Question: I have a data frame that looks like this:
'''
structure(list(K = c(1L, 1L, 1L, 1L, 1L, 1L, 1L, 1L, 1L, 1L,
1L, 1L, 1L, 1L, 1L, 1L, 1L, 1L, 1L, 1L, 1L, 1L, 1L, 1L, 1L, 1L,
1L, 1L, 1L, 1L, 1L, 1L, 1L, 1L, 2L, 2L, 2L, 2L, 2L, 2L, 2L, 2L,
2L, 2L, 2L, 2L, 2L, 2L, 2L, 2L, 2L, 2L, 2L, 2L, 2L, 2L, 2L, 2L,
2L, 2L, 2L, 2L, 2L, 2L, 2L, 2L), T = c(1L, 2L, 3L, 4L, 5L, 6L,
7L, 8L, 9L, 10L, 11L, 12L, 13L, 14L, 15L, 16L, 17L, 18L, 19L,
20L, 21L, 22L, 23L, 24L, 25L, 26L, 27L, 28L, 29L, 30L, 31L, 32L,
33L, 34L, 1L, 2L, 3L, 4L, 5L, 6L, 7L, 8L, 9L, 10L, 11L, 12L,
13L, 14L, 15L, 16L, 17L, 18L, 19L, 20L, 21L, 22L, 23L, 24L, 25L,
26L, 27L, 28L, 29L, 30L, 31L, 32L), X = c(26.892, 23.904, 23.904,
23.904, 23.904, 23.904, 23.904, 23.904, 23.904, 20.916, 20.916,
20.916, 20.916, 20.916, 20.916, 20.916, 20.916, 20.916, 20.916,
20.916, 29.88, 20.916, 14.94, 8.964, 8.964, 5.976, 5.976, 5.976,
5.976, 5.976, 5.976, 5.976, 5.976, 5.976, 857.56, 860.54, 857.56,
857.56, 857.56, 857.56, 857.56, 857.56, 857.56, 857.56, 857.56,
857.56, 857.56, 857.56, 857.56, 857.56, 857.56, 857.56, 857.56,
857.56, 857.56, 857.56, 857.56, 857.56, 857.56, 857.56, 857.56,
857.56, 857.56, 857.56, 857.56, 857.56), Y = c(167.33, 167.33,
164.34, 164.34, 164.34, 164.34, 164.34, 164.34, 164.34, 143.42,
143.42, 143.42, 143.42, 143.42, 143.42, 143.42, 143.42, 143.42,
143.42, 143.42, 176.29, 182.27, 185.26, 188.24, 188.24, 188.24,
188.24, 188.24, 188.24, 188.24, 188.24, 188.24, 188.24, 188.24,
256.97, 256.97, 256.97, 256.97, 256.97, 256.97, 256.97, 256.97,
256.97, 256.97, 256.97, 256.97, 256.97, 256.97, 256.97, 256.97,
256.97, 256.97, 256.97, 256.97, 256.97, 256.97, 256.97, 256.97,
256.97, 256.97, 256.97, 256.97, 256.97, 256.97, 256.97, 256.97
), V = c(2.1128, 1.494, 0, 0, 0, 0, 0, 10.564, 10.564, 0, 0,
0, 0, 0, 0, 0, 0, 0, 17.034, 19.422, 8.7114, 6.6814, 3.3407,
1.494, 1.494, 0, 0, 0, 0, 0, 0, 0, 0, 20.1, 0, 1.494, 0, 0, 0,
0, 0, 0, 0, 0, 0, 0, 0, 0, 0, 0, 0, 0, 0, 0, 0, 0, 0, 0, 0, 0,
0, 0, 0, 0, 1.494, 1.494), P = c(-135, -90, 0, 0, 0, 0, 0, -98.13,
-98.13, 0, 0, 0, 0, 0, 0, 0, 0, 0, 74.745, 90, 149.04, 153.43,
153.43, 180, 180, 0, 0, 0, 0, 0, 0, 0, 0, 41.987, 0, 180, 0,
0, 0, 0, 0, 0, 0, 0, 0, 0, 0, 0, 0, 0, 0, 0, 0, 0, 0, 0, 0, 0,
0, 0, 0, 0, 0, 0, 90, 90)), .Names = c("K", "T", "X", "Y", "V",
"P"), row.names = c(NA, 66L), class = "data.frame")
'''
Since I have X, Y positions, to make two vectors, I should consider three X,Y positions to be able to compute for an angle. I know that:
'''
theta <- acos( sum(a*b) / ( sqrt(sum(a * a)) * sqrt(sum(b * b)) ) )
'''
from another stackoverflow answer (<URL>.
I need also to compute the angle per T as a factor within each K. I know I could use 'split' in this.
But how do I define the vector for the computation of the angle and the function for the angle itself? Thanks.
On this diagram, I have X,Y positions of a movement and I need to compute the angle of the movement. I hope that helps. It should also be noted that there is no angle possible for the first and last X,Y positions. Thanks

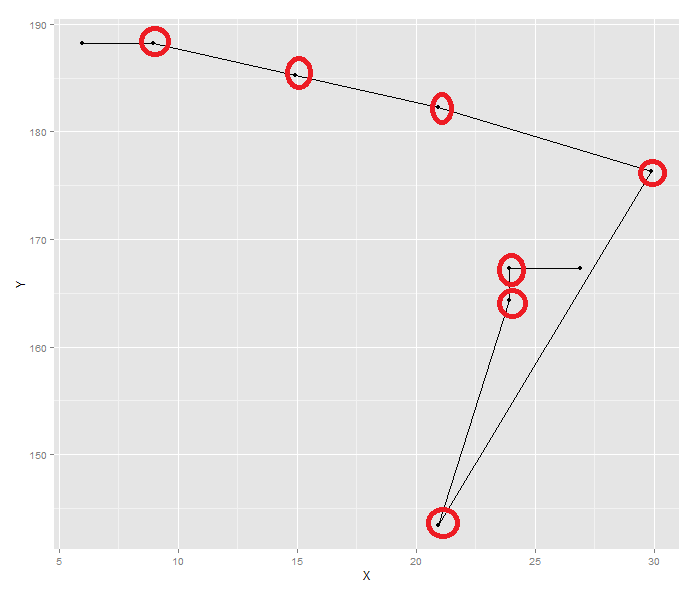
Answer: So your data frame has 6 rows. The first 3 sets of (X,Y) define a right angle (th=90). The next three sets of (X,Y), rows 4-6, are identical to row 3. So those points sit on top of each other and there is no angle. Also there is only one value of K so it's kind of hard to demonstrate aggregation by K.
Nevertheless, this seems to work:
'''
df <- rbind(df,df,df) # replicate the original data 3 times
df$K <- rep(1:3,each=6) # K = 1, 2, 3
# theta in degrees
theta <- function(a,b)(180/pi)*(acos( sum(a*b) / ( sqrt(sum(a * a)) * sqrt(sum(b * b)))))
# this returns a vector of the angles between successive line segmeents
get.angles <- function(df.split){
dx<- diff(df.split$X)
dy<- diff(df.split$Y)
sapply(1:(nrow(df.split)-2),function(i){
a <- c(dx[i],dy[i])
b <- c(dx[i+1],dy[i+1])
theta(a,b)
})
}
# this calls get.angles(...) for each subset of df, based on K
sapply(split(df,df$K),get.angles)
# 1 2 3
# [1,] 90 90 90
# [2,] NaN NaN NaN
# [3,] NaN NaN NaN
# [4,] NaN NaN NaN
'''
(Response to OP's additional data, and comments)
So with the rather substantial change to the question, this reworked solution seems to work. Using your new definition of 'df',
'''
theta <- function(a,b)(180/pi)*(acos(sum(a*b)/(sqrt(sum(a*a))*sqrt(sum(b*b)))))
get.angles <- function(df.split){
dx<- diff(df.split$X)
dy<- diff(df.split$Y)
stops <- which(dx^2+dy^2==0)
dx<- dx[-stops]
dy<- dy[-stops]
df<- df.split[-(stops+1),]
sapply(1:(length(dx)-1),function(i){
a <- c(dx[i],dy[i])
b <- c(dx[i+1],dy[i+1])
return(cbind(df[i+1,],angle=180-theta(a,b)))
})
}
result <- t(do.call(cbind,lapply(split(df,df$K),get.angles)))
result
# K T X Y V P angle
# [1,] 1 2 23.904 167.33 1.494 -90 90
# [2,] 1 3 23.904 164.34 0 0 <PHONE>
# [3,] 1 10 20.916 143.42 0 0 7.125665
# [4,] 1 21 29.88 176.29 8.7114 149.04 <PHONE>
# [5,] 1 22 20.916 182.27 6.6814 153.43 <PHONE>
# [6,] 1 23 14.94 185.26 3.3407 153.43 <PHONE>
# [7,] 1 24 8.964 188.24 1.494 180 <PHONE>
# [8,] 2 2 860.54 256.97 1.494 180 0
'''
This version removes points where dx+dy=0 (lines of length=0), in other words repeated points at the same location, and calculates the angles for the remaining points. Note that I'm using "internal" angles (<180). Finally, we plot the data to show that these are indeed the proper angles:
'''
library(ggplot2)
ggplot(df[df$K==1,],aes(x=X,y=Y))+
geom_path()+geom_point(colour="red")+coord_fixed()
'''

Note the use of 'coord_fixed()'. This forces the aspect ration to 1:1. Otherwise the angles are distorted.